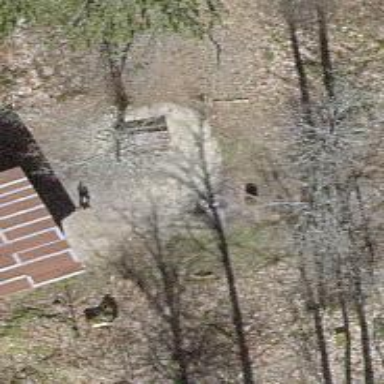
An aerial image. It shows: Picnic table located in leisure land area.